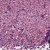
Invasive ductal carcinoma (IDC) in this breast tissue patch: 0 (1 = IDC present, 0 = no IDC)